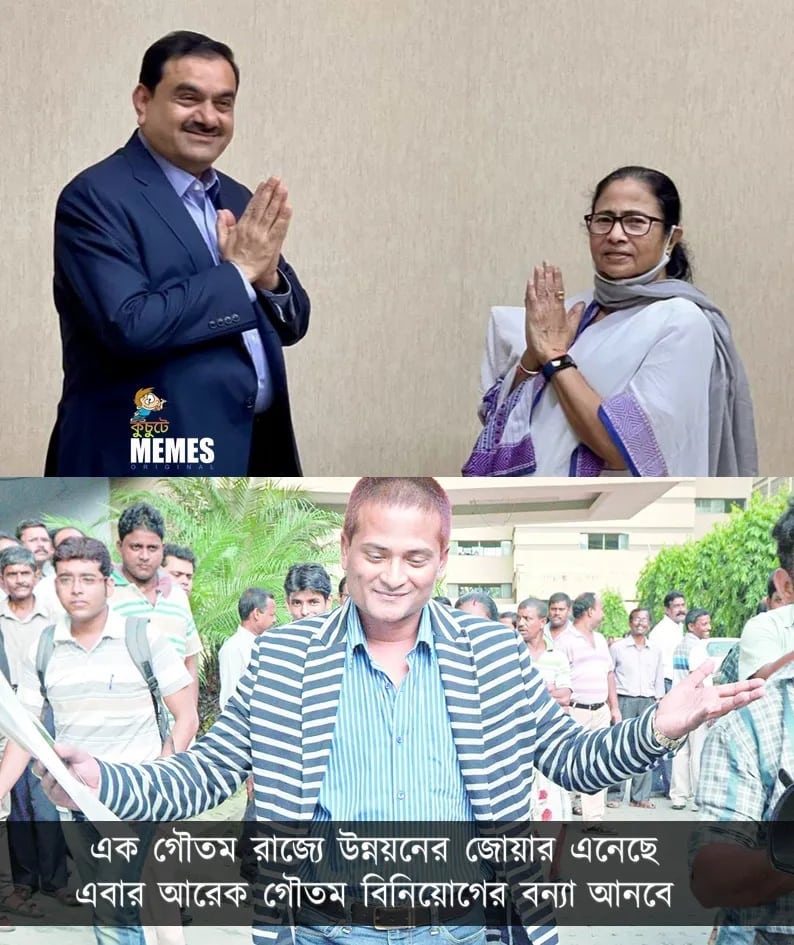
Text: এক গৌতম রাজ্যে উন্নয়নের জোয়ার এনেছে এবার আরেক গৌতম বিনিয়োগের বন্যা আনবে
Label: Hate
Hate category: Political
Targeted group: Organization